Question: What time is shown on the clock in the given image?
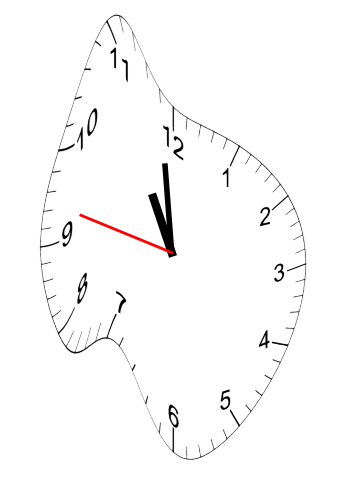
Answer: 10:58:47